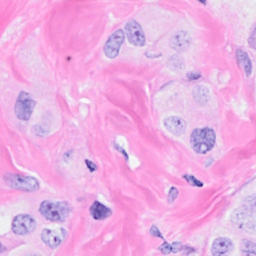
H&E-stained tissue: Breast